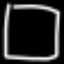
Label: square